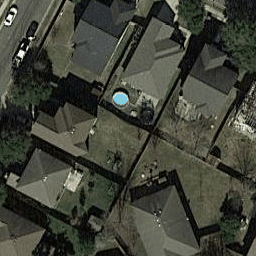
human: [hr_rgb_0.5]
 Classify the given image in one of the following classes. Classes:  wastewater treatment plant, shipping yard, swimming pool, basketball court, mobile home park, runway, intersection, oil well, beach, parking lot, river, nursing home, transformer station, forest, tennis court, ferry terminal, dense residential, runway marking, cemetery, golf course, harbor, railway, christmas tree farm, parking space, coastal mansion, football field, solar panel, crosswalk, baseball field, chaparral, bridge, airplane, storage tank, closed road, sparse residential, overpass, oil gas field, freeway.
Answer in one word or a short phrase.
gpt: dense residential